Question: I have a template that I'm partially customizing for our landing pages in HubSpot. I want the background to be simply white, it currently appears to be a grayish gradient (see screenshot). The current code is:
'''
/* ----- Structure & Design ----- */
{% set site_background = "#FFFFFF" %}
{% set second_site_background = "#f3f3f3" %}
{% set wrapper = 1130 %}
{% set corners = "rounder" %}
{% set sticky_option = "Yes" %}
{% set scroll_top = "Yes" %}
/* ----- Base Colors ----- */
{% set base_background = "#111111" %}
{% set base_color = "#40e4b3" %}
{% set base_font_color = "#FFFFFF" %}
{% set second_base_color = "#062d70" %}
{% set second_base_font_color = "#333333" %}
{% set three_base_color = "#283c86" %}
{% set sticky_background = "#000000" %}
{% set sticky_background_link_color = "#ffffff" %}
{% set font_color = "#222222" %}
{% set link_color = "#40e4b3" %}
{% set link_hover_color = "#1A1A1A" %}
{% set heading_font_color = "#333333" %}
{% set second_font_color = "#e6e6e6" %}
{% set base_gradient = "/*background: rgba(40,60,134,1);
background: -moz-linear-gradient(45deg, rgba(40,60,134,1) 0%, rgba(69,162,71,0.89) 100%);
background: -webkit-gradient(left bottom, right top, color-stop(0%, rgba(40,60,134,1)), color-stop(100%, rgba(69,162,71,0.89)));
background: -webkit-linear-gradient(45deg, rgba(40,60,134,1) 0%, rgba(69,162,71,0.89) 100%);
background: -o-linear-gradient(45deg, rgba(40,60,134,1) 0%, rgba(69,162,71,0.89) 100%);
background: -ms-linear-gradient(45deg, rgba(40,60,134,1) 0%, rgba(69,162,71,0.89) 100%);
background: linear-gradient(45deg, rgba(40,60,134,1) 0%, rgba(69,162,71,0.89) 100%);
filter: progid:DXImageTransform.Microsoft.gradient( startColorstr='#283c86', endColorstr='#45a247', GradientType=1 );*/
background: rgba(10,36,82,0.99);
background: -moz-linear-gradient(-45deg, rgba(10,36,82,0.99) 0%, rgba(10,36,82,0.99) 0%, rgba(43,78,136,0.99) 33%, rgba(44,79,138,0.99) 34%, rgba(43,218,165,1) 100%);
background: -webkit-gradient(left top, right bottom, color-stop(0%, rgba(10,36,82,0.99)), color-stop(0%, rgba(10,36,82,0.99)), color-stop(33%, rgba(43,78,136,0.99)), color-stop(34%, rgba(44,79,138,0.99)), color-stop(100%, rgba(43,218,165,1)));
background: -webkit-linear-gradient(-45deg, rgba(10,36,82,0.99) 0%, rgba(10,36,82,0.99) 0%, rgba(43,78,136,0.99) 33%, rgba(44,79,138,0.99) 34%, rgba(43,218,165,1) 100%);
background: -o-linear-gradient(-45deg, rgba(10,36,82,0.99) 0%, rgba(10,36,82,0.99) 0%, rgba(43,78,136,0.99) 33%, rgba(44,79,138,0.99) 34%, rgba(43,218,165,1) 100%);
background: -ms-linear-gradient(-45deg, rgba(10,36,82,0.99) 0%, rgba(10,36,82,0.99) 0%, rgba(43,78,136,0.99) 33%, rgba(44,79,138,0.99) 34%, rgba(43,218,165,1) 100%);
background: linear-gradient(135deg, rgba(10,36,82,0.99) 0%, rgba(10,36,82,0.99) 0%, rgba(43,78,136,0.99) 33%, rgba(44,79,138,0.99) 34%, rgba(43,218,165,1) 100%);
'''
filter: progid:DXImageTransform.Microsoft.gradient( startColorstr='#0a2452', endColorstr='#2bdaa5', GradientType=1 );"%}
I'm pretty sure I just neeed to delete everything after set site_background (first line) but if anyone has a better (or more correct) answer that would be super helpful. I've asked in the HubSpot forums, and tried the solution that they offer for email templates, <URL>.
Thank you!
LT

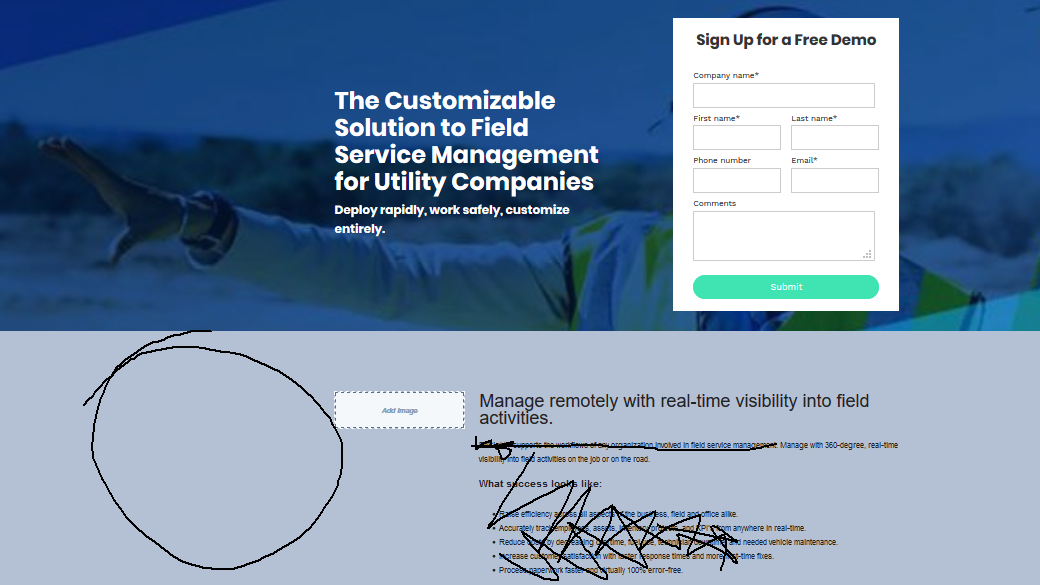
Answer: Try to remove this line
'''
{% set base_gradient
'''